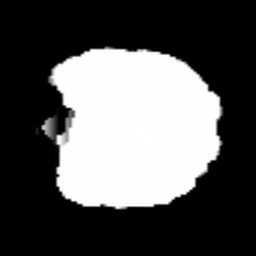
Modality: FA
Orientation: coronal
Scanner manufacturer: siemens
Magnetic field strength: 3 T
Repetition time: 3.6 s
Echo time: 0.092 s